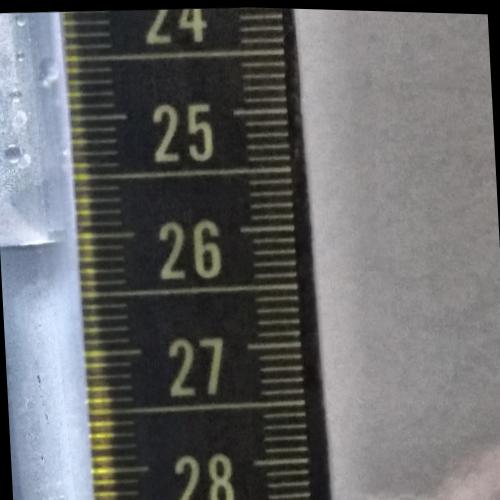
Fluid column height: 26.0 cm